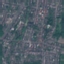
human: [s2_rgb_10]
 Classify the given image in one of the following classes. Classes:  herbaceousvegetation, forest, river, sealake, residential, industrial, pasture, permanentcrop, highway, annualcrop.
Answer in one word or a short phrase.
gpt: Residential